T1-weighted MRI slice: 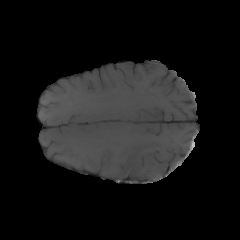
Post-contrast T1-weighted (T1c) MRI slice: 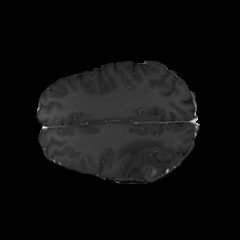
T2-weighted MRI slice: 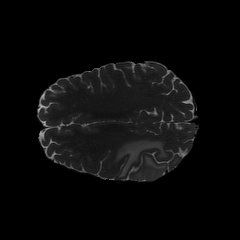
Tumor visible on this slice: yes